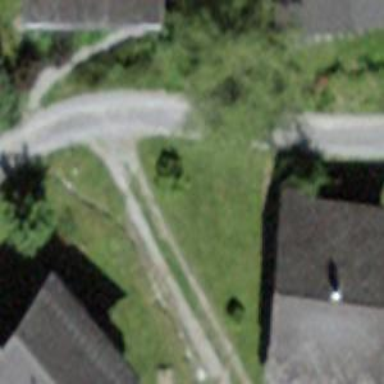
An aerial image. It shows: Unpaved driveway designated as service road.